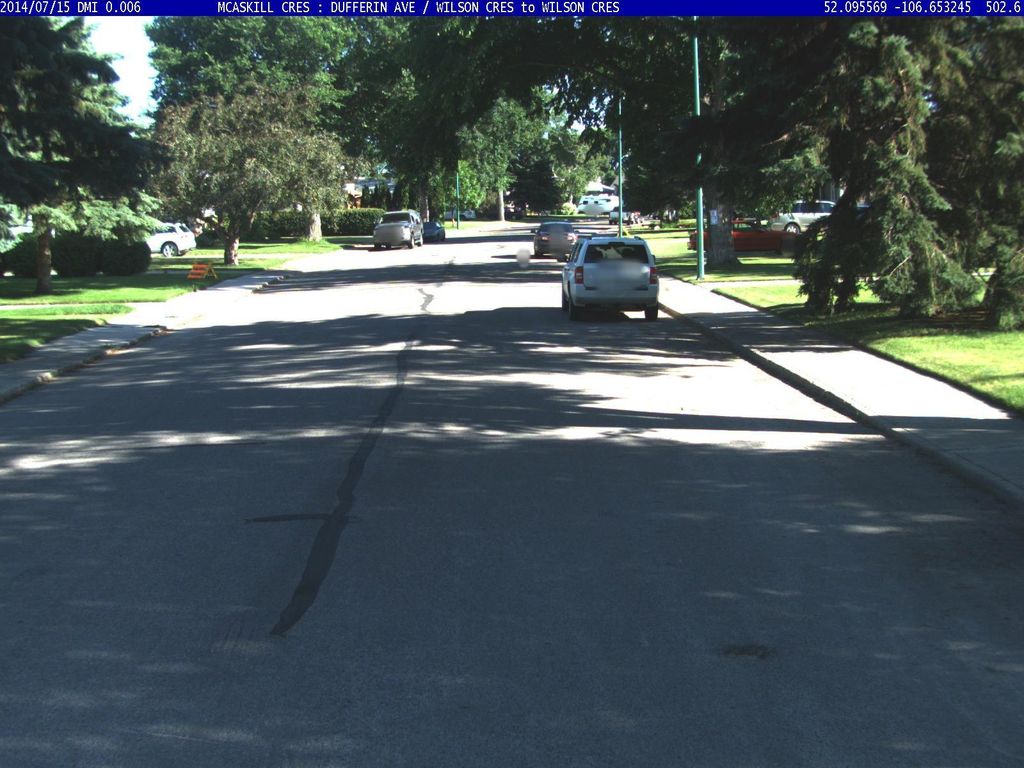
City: saskatoon